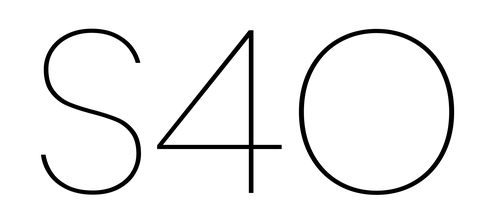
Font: Poppins-Thin